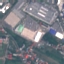
Label: Industrial